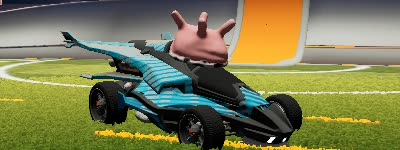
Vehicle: aftershock